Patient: sex M, age 78
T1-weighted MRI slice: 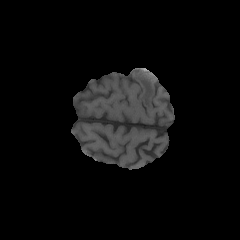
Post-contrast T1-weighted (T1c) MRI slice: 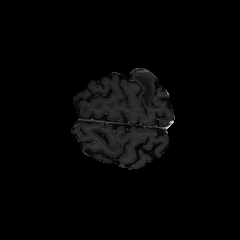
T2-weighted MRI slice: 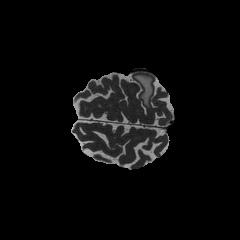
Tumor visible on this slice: yes
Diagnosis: Glioblastoma, IDH-wildtype
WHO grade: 4